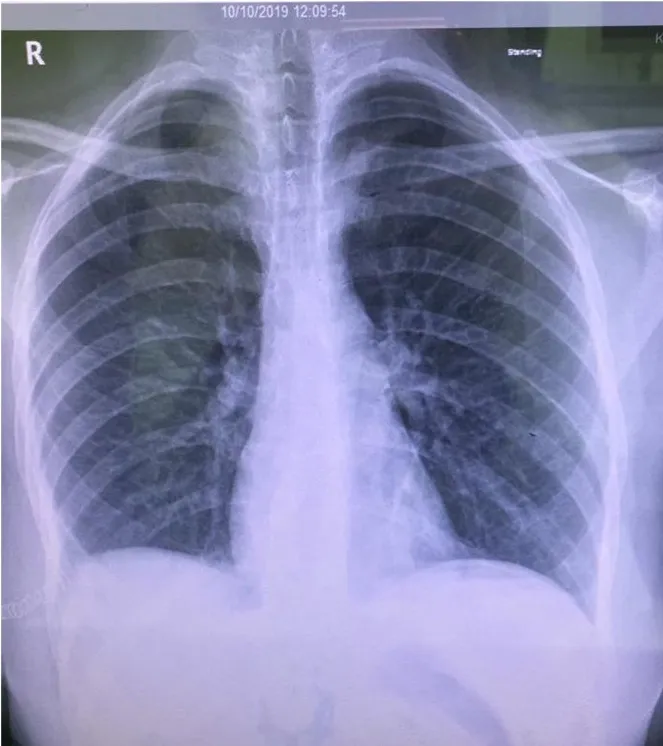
Post-op x-ray chest (normal).
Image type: radiology (x_ray)